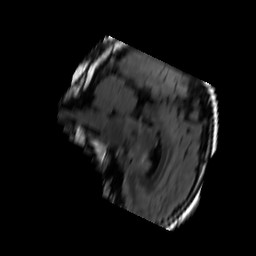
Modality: FLAIR
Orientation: sagittal
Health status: ill
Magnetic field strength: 3 T